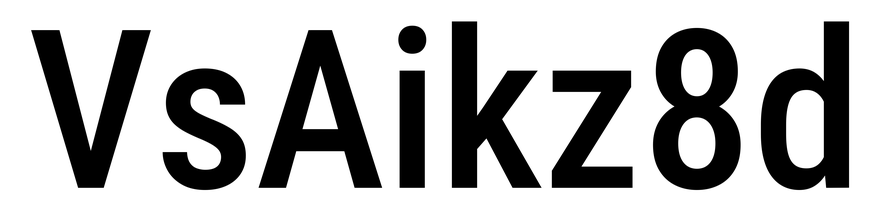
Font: Roboto_Condensed_Medium